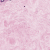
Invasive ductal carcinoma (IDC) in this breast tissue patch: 0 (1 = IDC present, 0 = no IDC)